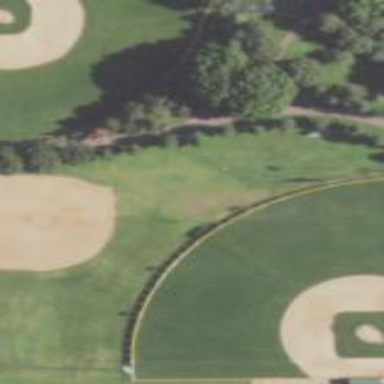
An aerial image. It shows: Baseball pitch for leisure land.